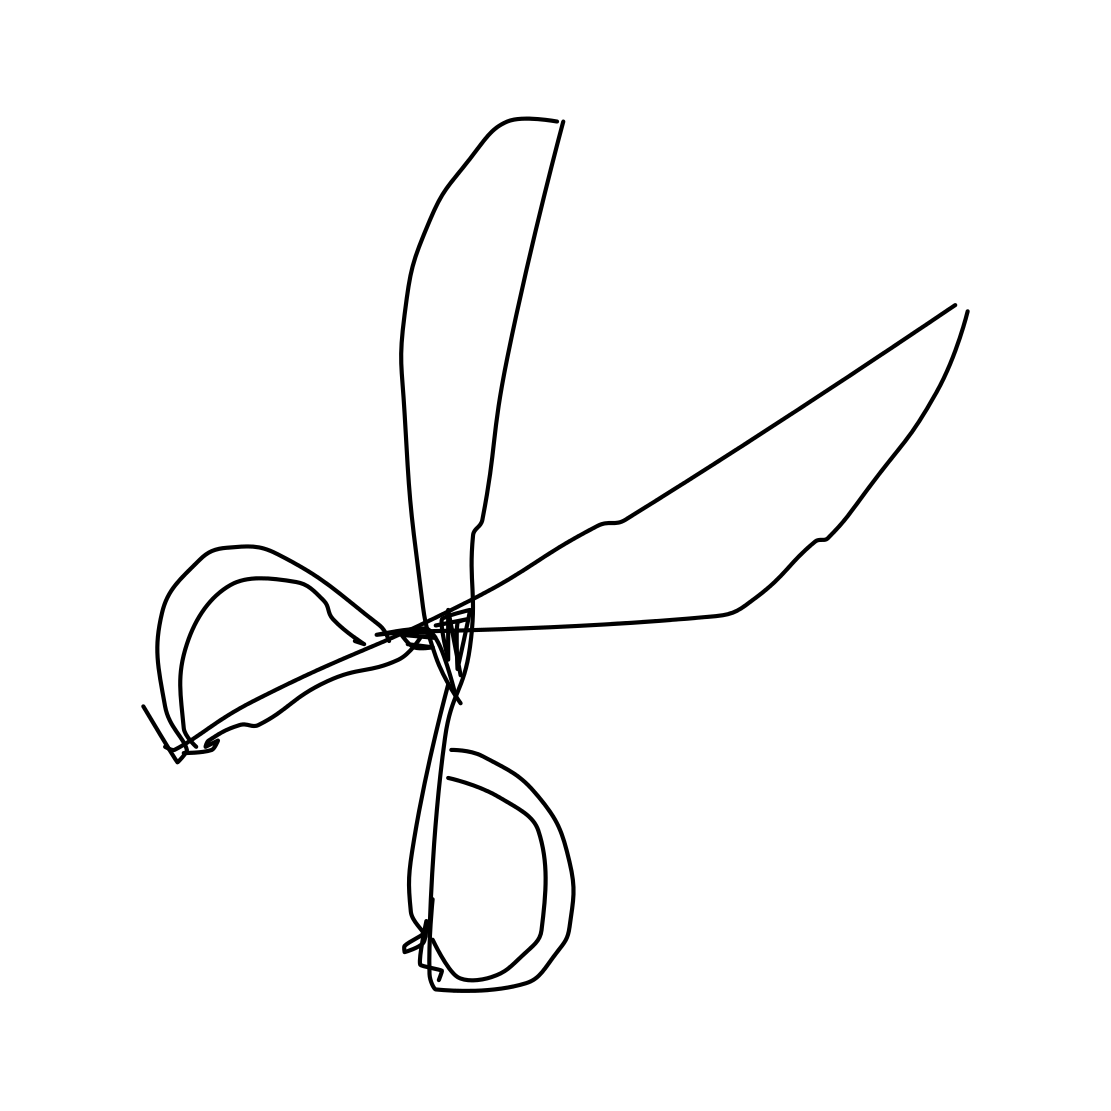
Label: scissors